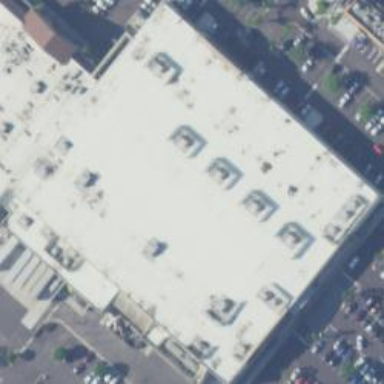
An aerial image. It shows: Retail building housing supermarket.